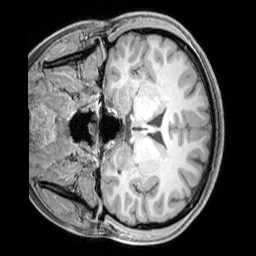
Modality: T1w
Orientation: coronal
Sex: female
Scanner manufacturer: siemens
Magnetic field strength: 3 T
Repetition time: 2.3 s
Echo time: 0.00226 s